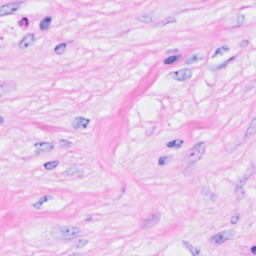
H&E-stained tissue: Breast